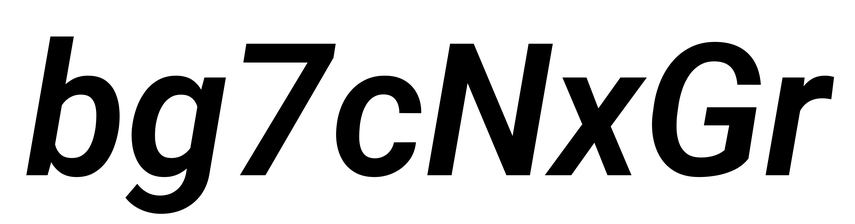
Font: Roboto-Italic_SemiBold_Italic